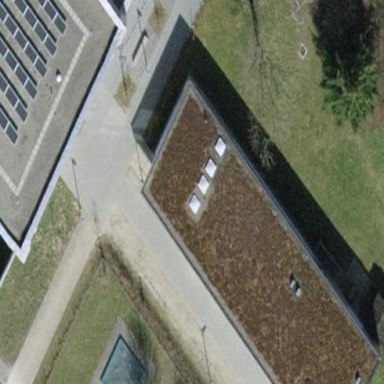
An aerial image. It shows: Kindergarten building.